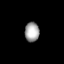
Tissue: lung
Cell type: Fibroblasts
Senescence score: 0.5991
Nuclear area (px): 280
Mean DAPI intensity: 161.782